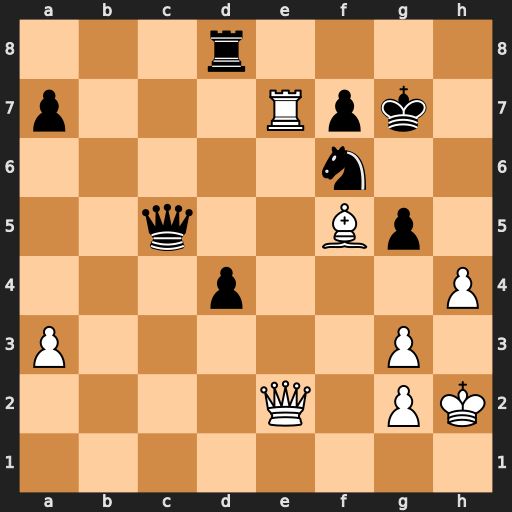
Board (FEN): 3r4/p3Rpk1/5n2/2q2Bp1/3p3P/P5P1/4Q1PK/8
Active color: w
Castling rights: -
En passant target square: -
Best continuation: Qe6 Rf8 h5 Qb6 Qe5